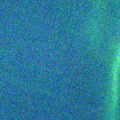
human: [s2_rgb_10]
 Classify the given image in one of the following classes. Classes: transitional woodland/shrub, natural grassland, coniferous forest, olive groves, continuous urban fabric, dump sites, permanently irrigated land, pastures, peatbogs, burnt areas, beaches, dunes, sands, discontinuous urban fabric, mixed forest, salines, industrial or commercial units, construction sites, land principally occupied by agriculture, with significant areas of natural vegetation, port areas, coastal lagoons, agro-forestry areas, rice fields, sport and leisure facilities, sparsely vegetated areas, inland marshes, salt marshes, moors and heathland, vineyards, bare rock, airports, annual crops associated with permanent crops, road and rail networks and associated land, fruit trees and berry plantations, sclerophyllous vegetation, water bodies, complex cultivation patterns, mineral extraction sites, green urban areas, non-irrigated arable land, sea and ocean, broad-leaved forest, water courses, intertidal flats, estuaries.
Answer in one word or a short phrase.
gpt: sea and ocean